Milling tool wear sample.
Tool blade image: 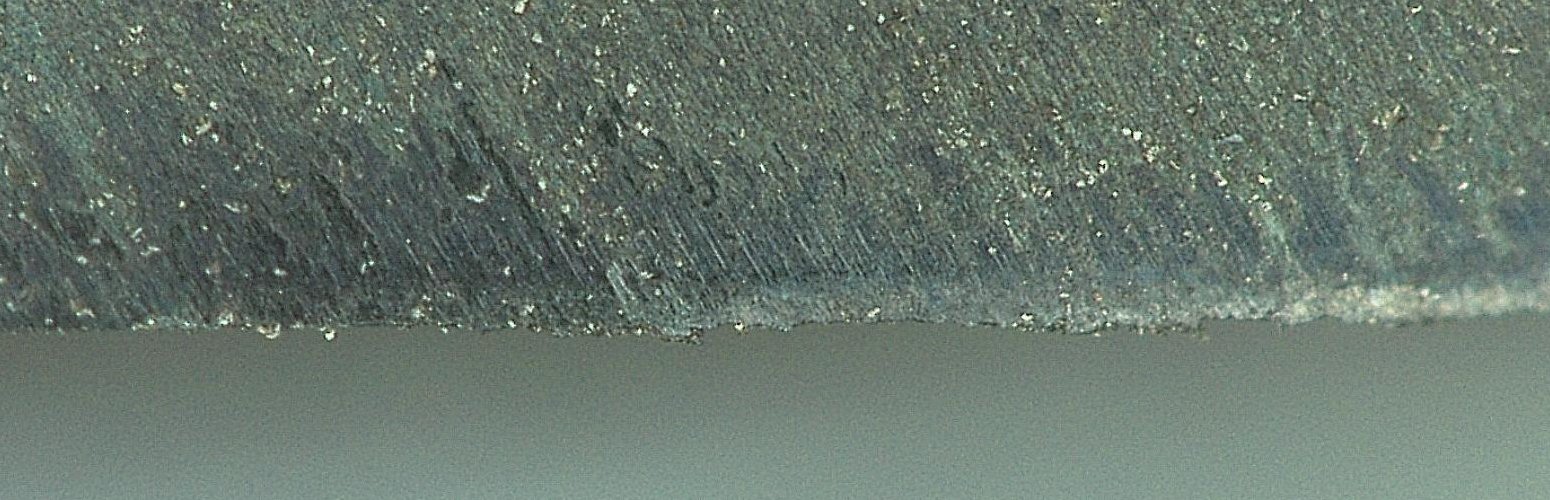
Chip image: 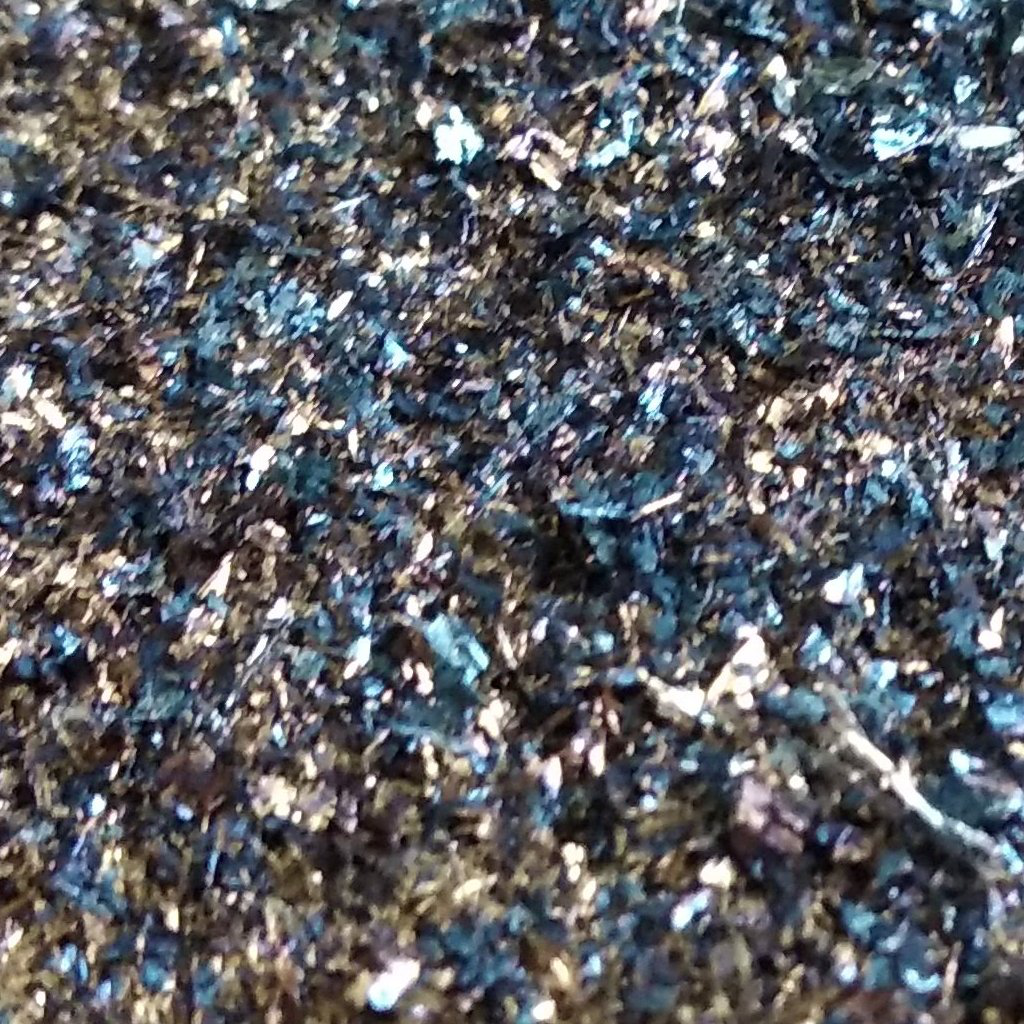
Workpiece image: 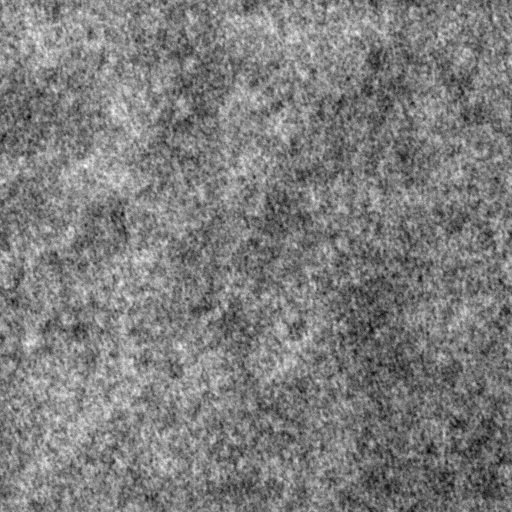
Tool wear state: dulled
Gaps: 21.79
Flank wear: 334.39
Overhang: 16.14
Force-signal Mel-spectrograms (X, Y, Z axes): 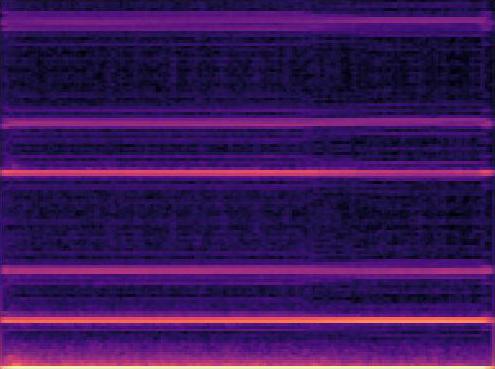 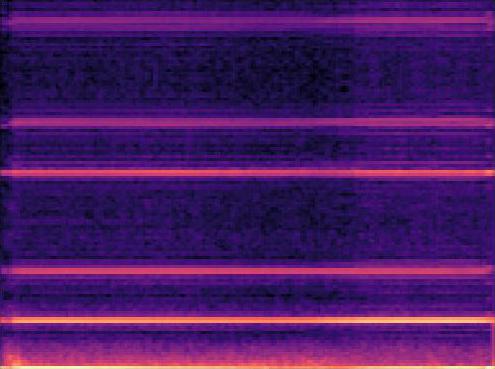 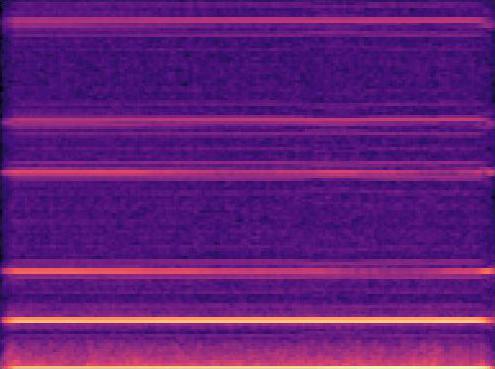
Force-signal scalograms (X, Y, Z axes): 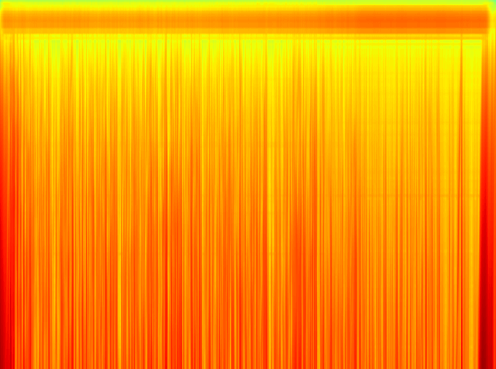 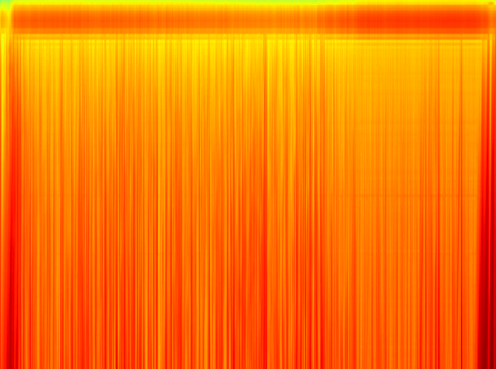 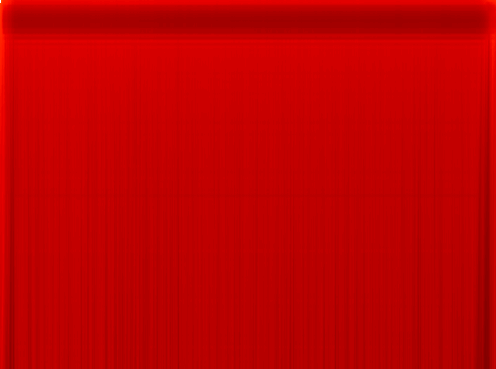
Force phase: accelerated_severe_wear